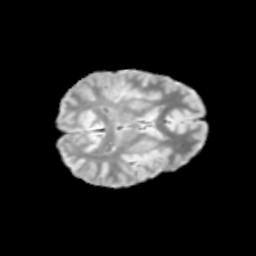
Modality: T2w
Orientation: axial
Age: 9
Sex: male
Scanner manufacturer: siemens
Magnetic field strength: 3 T
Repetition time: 3.8 s
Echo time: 0.07 s